Question: So I have a grid and the columns have the good ol' column menu on them with the filtering/sorting/excluding of columns and it all works fine.
The fly in the ointment is that I would like to allow the user to rename a column heading and the obvious place in the UI to allow this is in said column menu.
Something like this:

(where the red bit is just another option that I click on and popup a little window to let me type in a new heading)
Is this possible and how would I do it?
I see that <URL>.
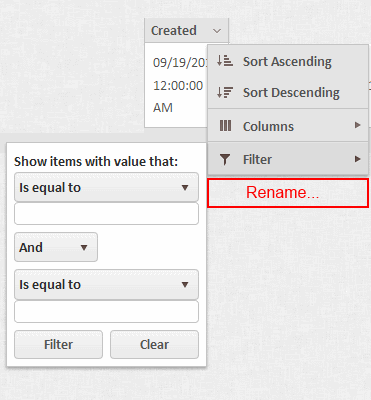
Answer: You can use the <URL>. Two possibilities:
'''
$("#grid").kendoGrid({
dataSource: dataSource,
columnMenu: true,
columnMenuInit: function (e) {
var menu = e.container.find(".k-menu").data("kendoMenu");
var field = e.field;
// Option 1: use the kendoMenu API ...
menu.append({
text: "Rename"
});
// Option 2: or create custom html and append manually ..
var itemHtml = '<li id="my-id" class="k-item k-state-default" role="menuitem">' +
'<span class="k-link"><b>Manual entry</b></span></li>';
$(e.container).find("ul").append(itemHtml);
// add an event handler
menu.bind("select", function (e) {
var menuText = $(e.item).text();
if (menuText == "Rename") {
console.log("Rename for", field);
} else if (menuText === "Manual entry") {
console.log("Manual entry for", field);
}
});
}
})
'''
See fiddle with two alternatives:
<URL>